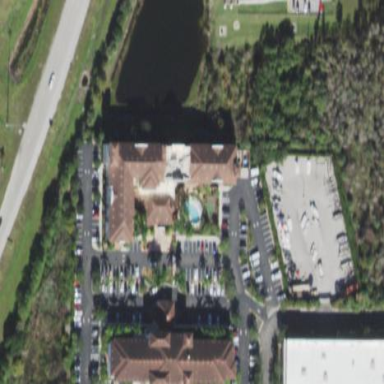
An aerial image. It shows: Hotel building.